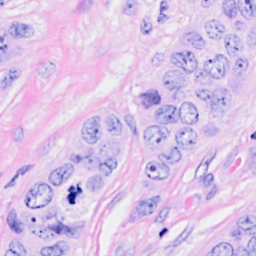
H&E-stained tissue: Breast